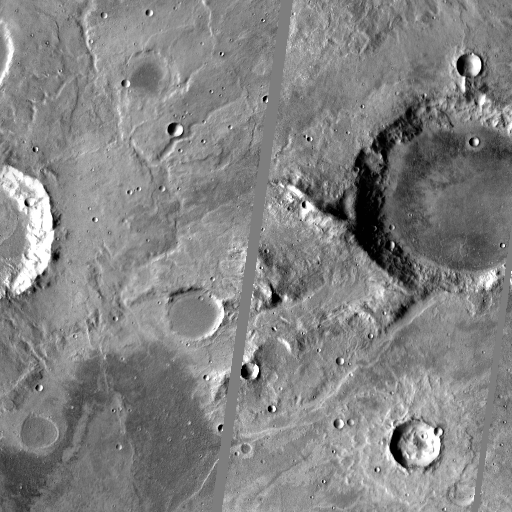
Crater classes present: Background, Other, Layered, Buried